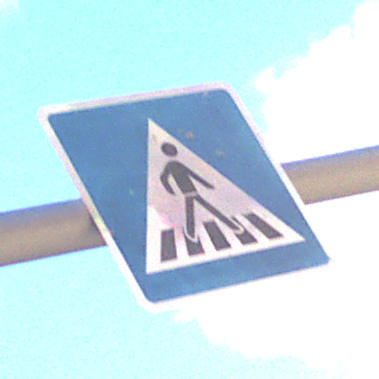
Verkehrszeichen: FussgaengerueberwegLinks
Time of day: MorningAfternoon
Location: Outdoor (Suburban)
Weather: PartlyCloudy
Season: NotSpecified
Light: Natural